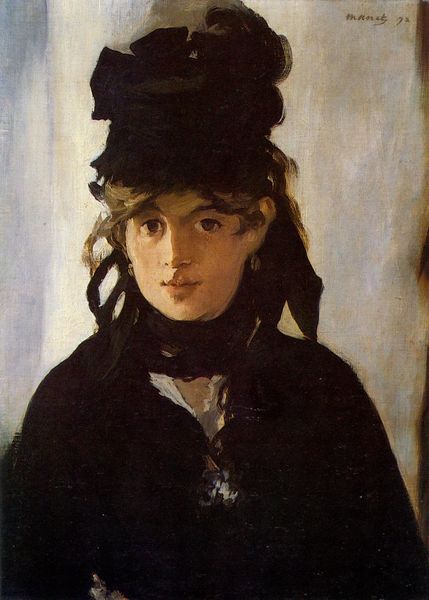
Titel: Berthe Morisot au bouquet de violettes, Berthe Morisot mit Blumenstrauß
Künstler: Édouard Manet
Institution: Privatbesitz
Schlagwörter: blau, dunkel, feder, gemälde, kopf, schatten, umhang, weiß, gelb, impressionismus, mädchen, ocker, braun, frau, frisur, grau, haar, hell, hintergrund, hut, kleid, licht, mund, nase, ohr, ohrring, renoir, schmuck, schwarz, blick, dame, rot, schal, tuch, beige, malerei, schleife, blond, hemd, jung, augen, bluse, gesicht, inkarnat, kleidung, kragen, mensch, trauer, bild, bildnis, hals, portrait, porträt, signatur, auge, gewand, haare, halbfigur, mantel, ohrringe, person, augenbrauen, brustbild, bruststück, kontrast, lippe, lippen, locken, ohren, schulter, schultern, kopfbedeckung, lächeln, wangen, halsband, backen, weiblich, witwe, monet, halstuch, manet, allein, wange, augenbraue, oberkörper, kokett, impression, unterschrift, leinwand, leid, backe, alleine, trauerkleidung, weiblichkeit, braune augen, scheidung, lächlen, aschbland, aschblond, dunkel blond, phr, 19. jahrhundert, 18 jahrhundert, 1892, 71, 92, mannst